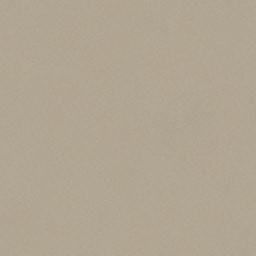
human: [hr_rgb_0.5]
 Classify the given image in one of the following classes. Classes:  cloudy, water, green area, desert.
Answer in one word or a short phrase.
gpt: desert